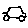
Label: car